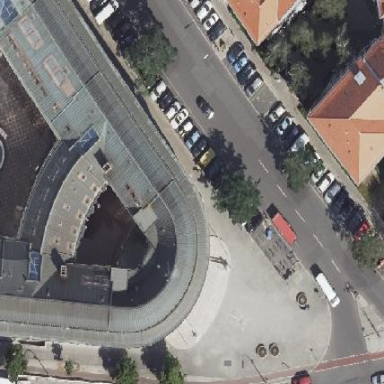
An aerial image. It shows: Street-side parking area.